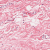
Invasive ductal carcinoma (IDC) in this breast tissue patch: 0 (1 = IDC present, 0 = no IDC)